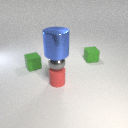
small red rubber cylinder below large blue metal cylinder